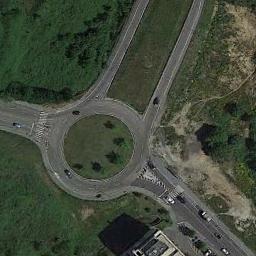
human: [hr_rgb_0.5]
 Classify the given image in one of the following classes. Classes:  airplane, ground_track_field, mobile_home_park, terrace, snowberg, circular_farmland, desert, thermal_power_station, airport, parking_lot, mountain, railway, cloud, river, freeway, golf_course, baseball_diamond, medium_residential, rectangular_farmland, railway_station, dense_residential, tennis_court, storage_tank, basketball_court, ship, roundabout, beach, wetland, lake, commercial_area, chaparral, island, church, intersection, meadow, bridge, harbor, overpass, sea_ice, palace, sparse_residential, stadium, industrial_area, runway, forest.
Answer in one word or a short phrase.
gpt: roundabout